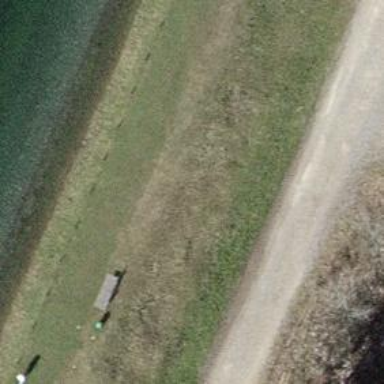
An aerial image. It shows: Brown bench.